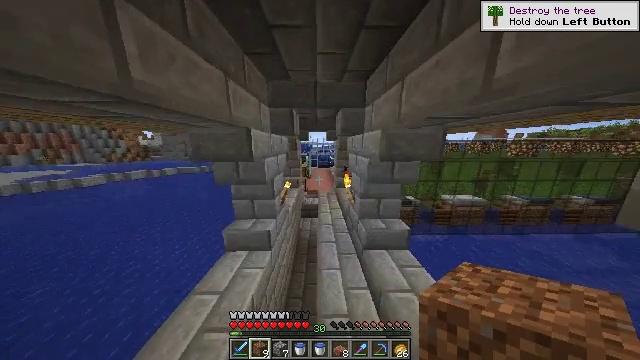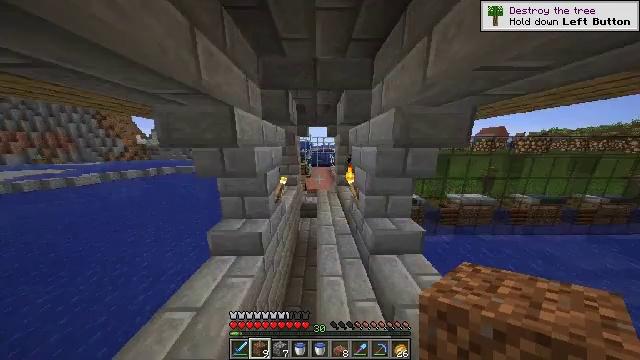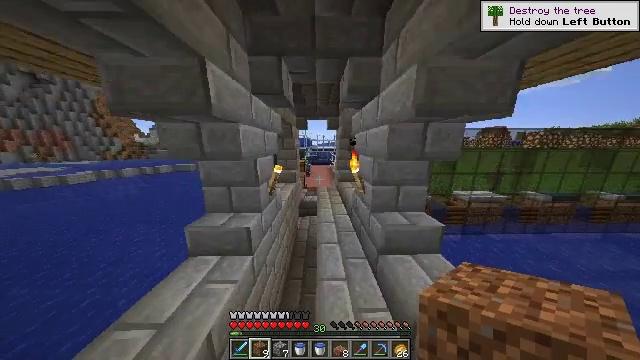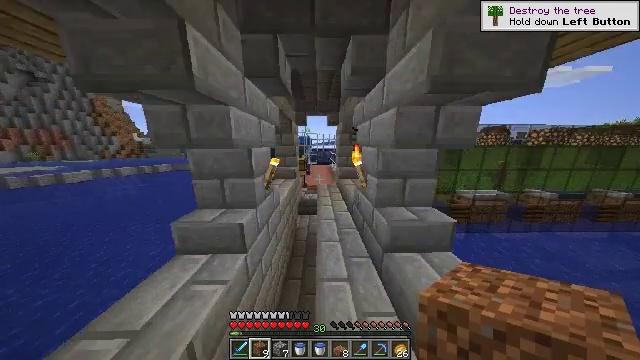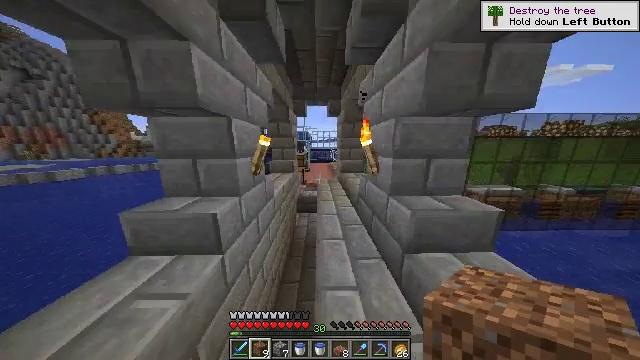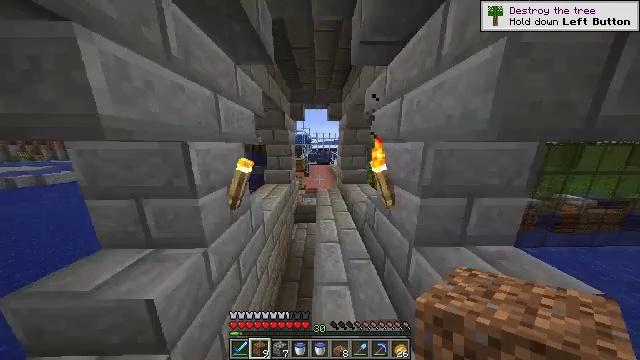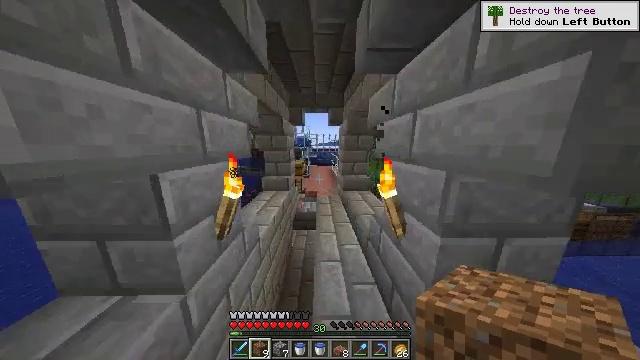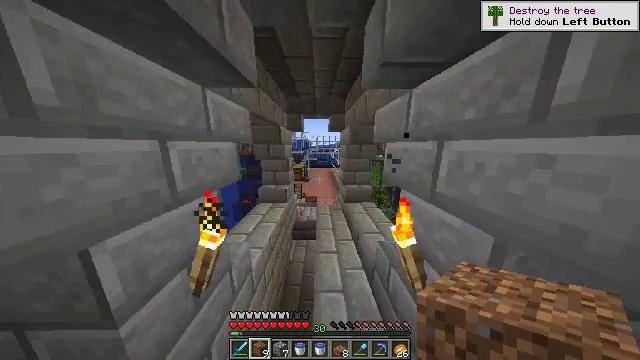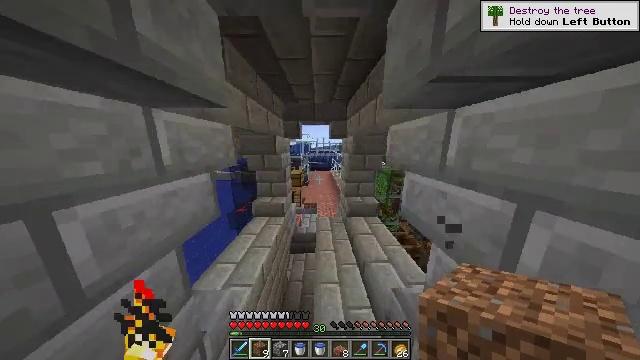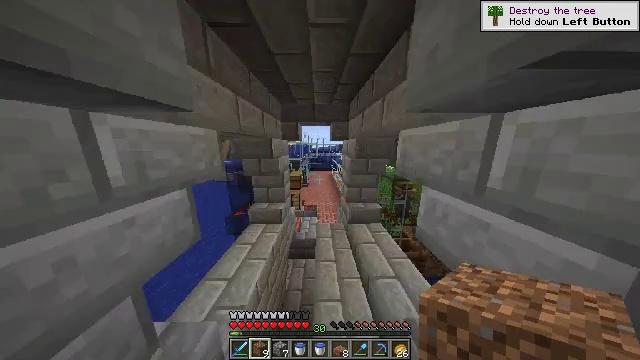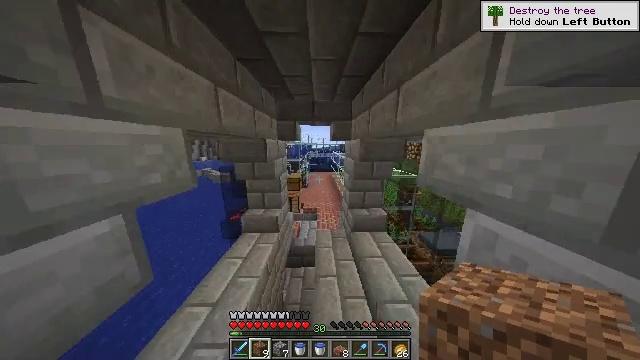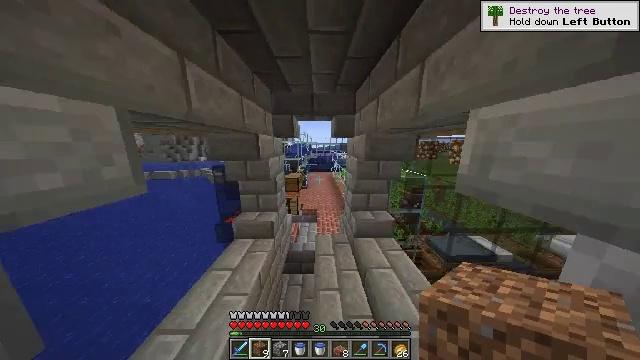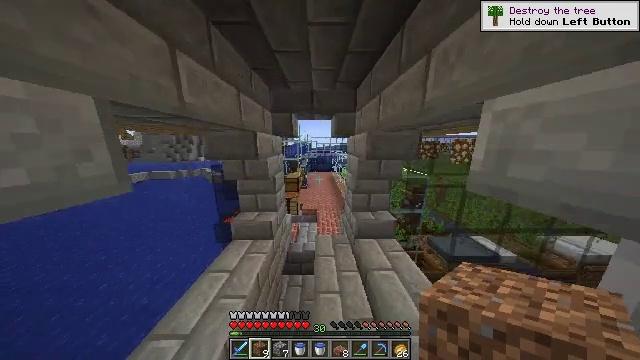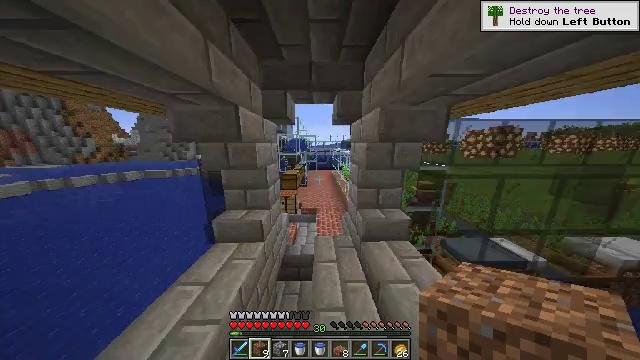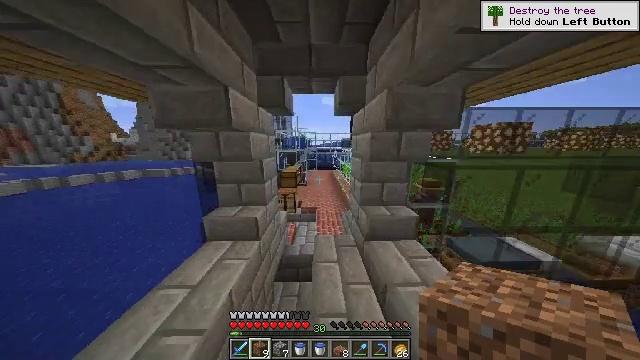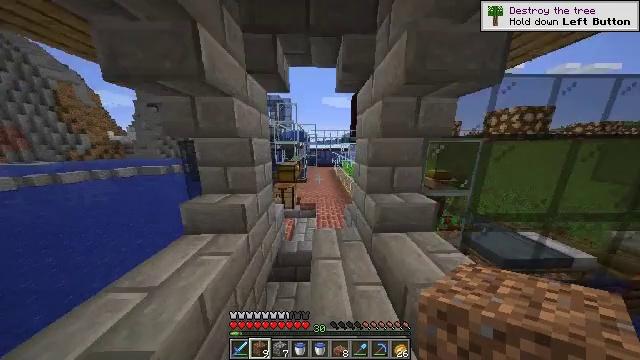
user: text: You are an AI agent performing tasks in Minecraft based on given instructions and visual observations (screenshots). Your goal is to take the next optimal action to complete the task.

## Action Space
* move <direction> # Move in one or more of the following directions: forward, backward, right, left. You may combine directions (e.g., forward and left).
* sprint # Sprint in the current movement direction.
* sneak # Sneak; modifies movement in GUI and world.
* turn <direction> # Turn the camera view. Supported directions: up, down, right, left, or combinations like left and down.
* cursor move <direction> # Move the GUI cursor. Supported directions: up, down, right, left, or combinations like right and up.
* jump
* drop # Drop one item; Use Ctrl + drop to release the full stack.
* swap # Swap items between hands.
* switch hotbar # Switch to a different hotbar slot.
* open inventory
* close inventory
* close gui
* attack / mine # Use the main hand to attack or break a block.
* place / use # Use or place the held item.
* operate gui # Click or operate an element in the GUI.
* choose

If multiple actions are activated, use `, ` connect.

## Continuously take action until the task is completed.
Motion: motion action
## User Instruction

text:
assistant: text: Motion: move forward, jump
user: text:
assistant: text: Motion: move forward, jump
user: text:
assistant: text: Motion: move forward, jump
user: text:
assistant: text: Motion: move forward, jump
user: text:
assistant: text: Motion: move forward, jump
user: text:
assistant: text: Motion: move forward, jump
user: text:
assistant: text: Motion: move forward, jump
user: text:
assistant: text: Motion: move forward, jump
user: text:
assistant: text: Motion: move forward, jump
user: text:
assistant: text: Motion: move forward, jump
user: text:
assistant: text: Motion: move forward, jump
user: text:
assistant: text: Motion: move forward, jump
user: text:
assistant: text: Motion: move forward, jump
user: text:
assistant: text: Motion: move forward, jump
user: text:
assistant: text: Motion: move forward, jump
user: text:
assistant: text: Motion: move forward, jump
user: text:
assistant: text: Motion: move forward, jump
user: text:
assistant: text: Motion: move forward, jump
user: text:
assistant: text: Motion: move forward, jump
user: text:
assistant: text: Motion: move forward
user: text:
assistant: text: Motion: move forward
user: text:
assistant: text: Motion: move forward
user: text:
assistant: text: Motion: move forward
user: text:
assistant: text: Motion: move forward
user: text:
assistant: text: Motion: move forward, turn down
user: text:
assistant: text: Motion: move forward, turn down
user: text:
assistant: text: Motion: move forward, turn down
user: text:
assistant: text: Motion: move forward, turn down
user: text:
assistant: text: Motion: move forward, turn left and down
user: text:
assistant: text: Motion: turn left and down